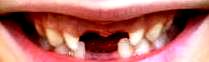
Condition: hypodontia